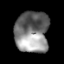
Tissue: lung
Cell type: Epithelial cells
Senescence score: 0.2402
Nuclear area (px): 1372
Mean DAPI intensity: 126.123